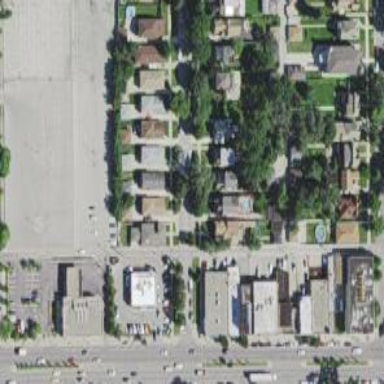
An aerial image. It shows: Sidewalk.